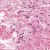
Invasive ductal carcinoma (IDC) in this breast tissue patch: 0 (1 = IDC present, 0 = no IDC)